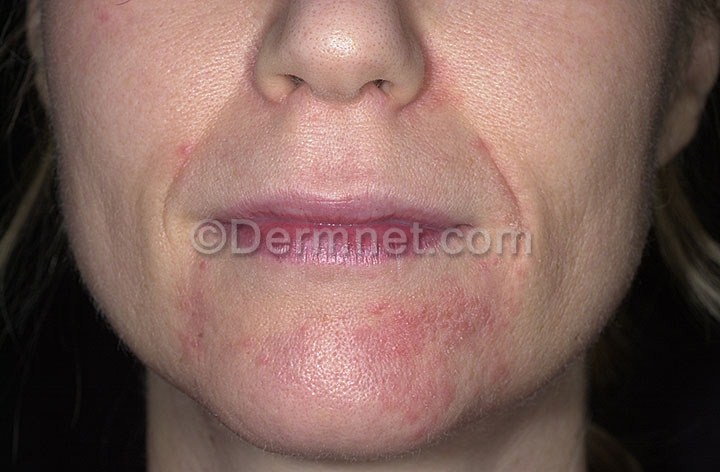
Disease: Acne and Rosacea Photos